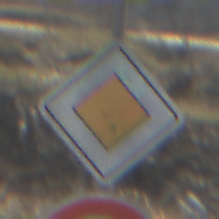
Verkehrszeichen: Vorfahrtsstrasse
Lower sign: Geschwindigkeit60
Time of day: MorningAfternoon
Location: Outdoor (Suburban)
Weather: PartlyCloudy
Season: NotSpecified
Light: Natural